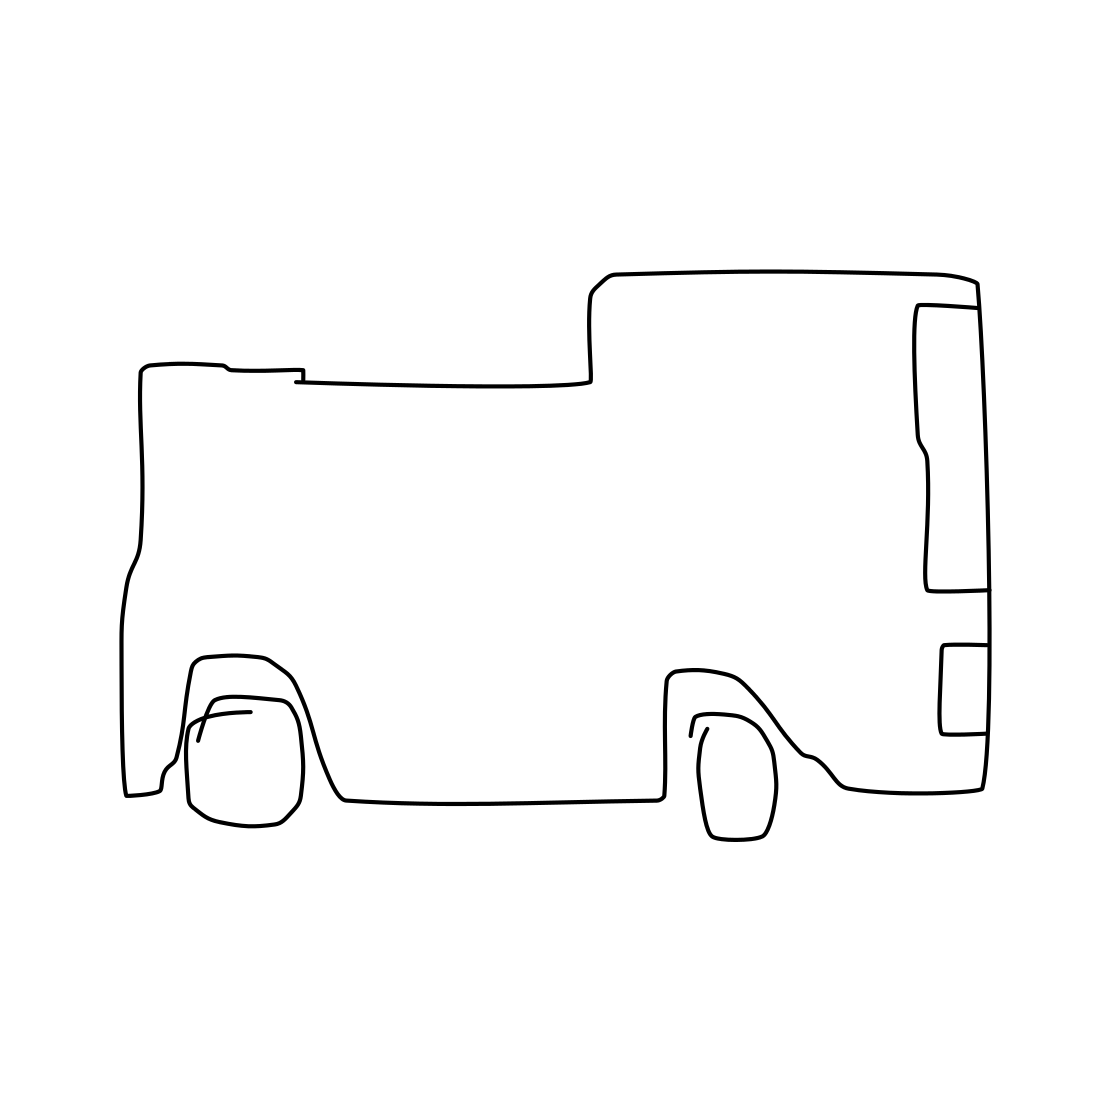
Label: truck